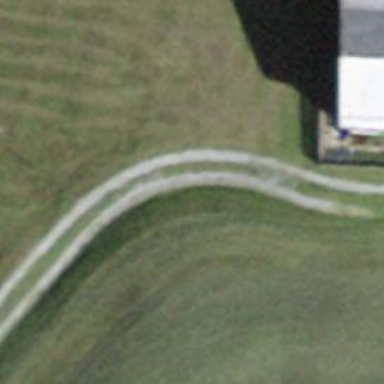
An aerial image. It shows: Track with grade 3 surface.